Field crop: maize
Growth stage: 2
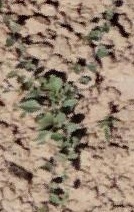
Species: convolvulus